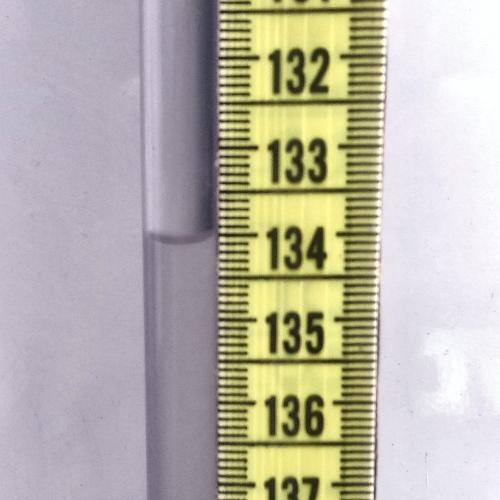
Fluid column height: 134.0 cm